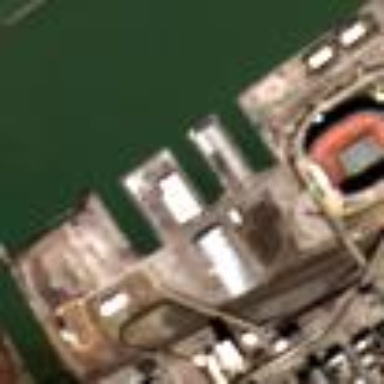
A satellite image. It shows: Industrial area designated as port.